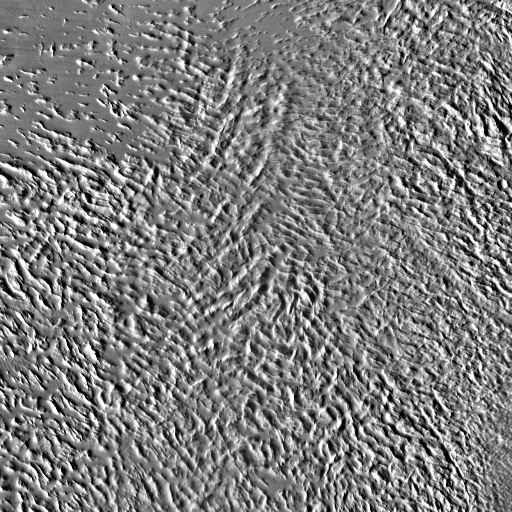
Crater classes present: Background, Other